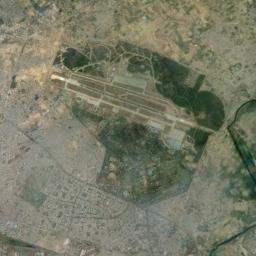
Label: airport